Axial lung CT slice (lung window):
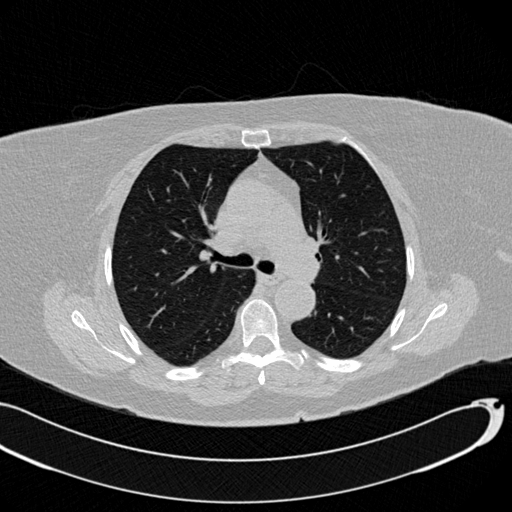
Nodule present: no